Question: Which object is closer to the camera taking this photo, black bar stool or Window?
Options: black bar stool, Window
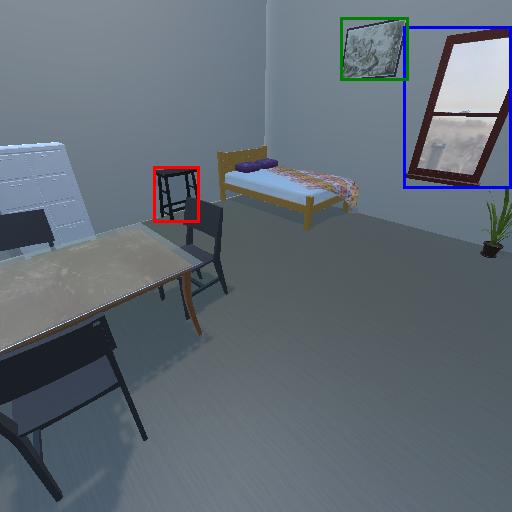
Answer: black bar stool